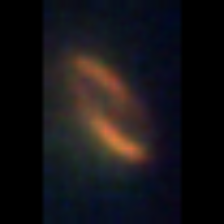
Taxon: Pennate
Group: Diatoms